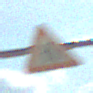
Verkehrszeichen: VerengteFahrbahn
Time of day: MorningAfternoon
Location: Outdoor (Beach)
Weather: PartlyCloudy
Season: NotSpecified
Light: Natural